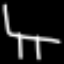
Label: chair